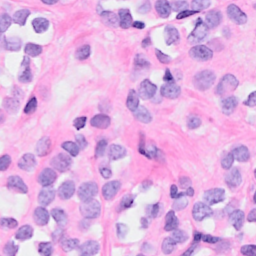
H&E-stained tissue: Breast